【题型】选择题　【知识点】向量　【难度】easy
如图，已知平行四边形 \(ABCD\) 中，\(\overrightarrow{AB} = \vec{a}\)，\(\overrightarrow{AD} = \vec{b}\)，\(E\) 为 \(AB\) 中点，求 \(\frac{1}{2}\vec{a} + \vec{b} = \)（\quad ）

\vspace{1em}
\noindent
A. \(\overrightarrow{EC}\) \quad
B. \(\overrightarrow{CE}\) \quad
C. \(\overrightarrow{ED}\) \quad
D. \(\overrightarrow{DE}\)
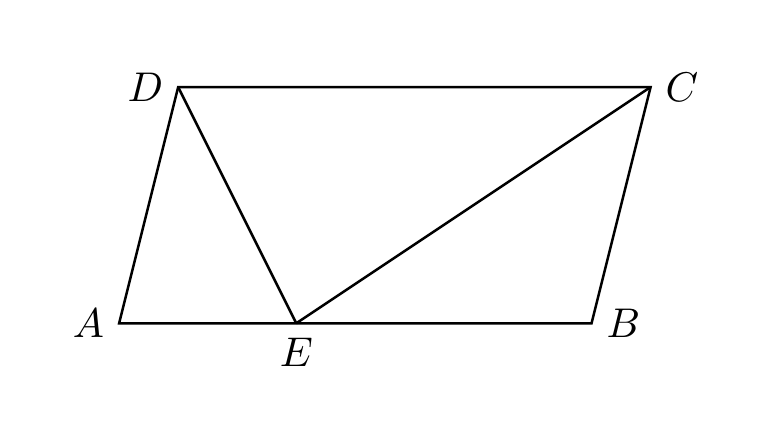
【解答】
\noindent
【答案】A

\vspace{0.5em}
\noindent
【分析】根据向量的特点及加减法则即可求解.

\vspace{0.5em}
\noindent
【详解】$\because$ 四边形 $ABCD$ 是平行四边形，$E$ 为 $AB$ 中点，

\vspace{0.5em}
\noindent
$\therefore \frac{1}{2}\vec{a} + \vec{b} = \frac{1}{2}\overrightarrow{AB} + \overrightarrow{BC} = \overrightarrow{EB} + \overrightarrow{BC} = \overrightarrow{EC}$

\vspace{0.5em}
\noindent
故选 A.

\vspace{0.5em}
\noindent
【点睛】此题主要考查向量的表示，解题的关键是熟知平行四边形的特点及向量的加减法则.